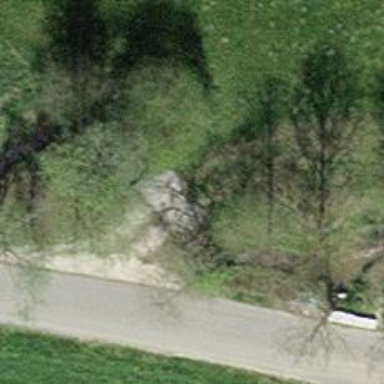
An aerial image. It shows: Track road with bridge.